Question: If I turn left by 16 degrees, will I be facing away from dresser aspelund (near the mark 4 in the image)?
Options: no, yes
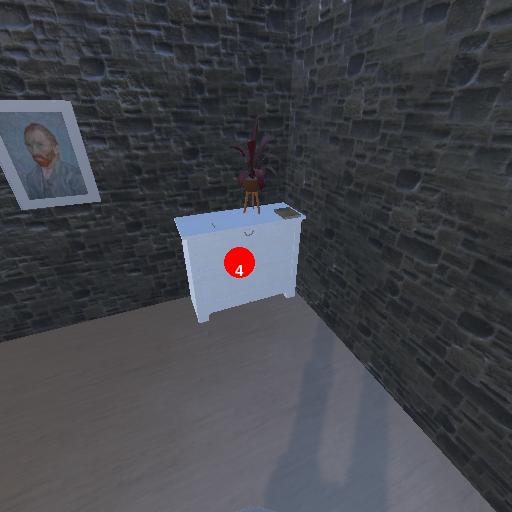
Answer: no